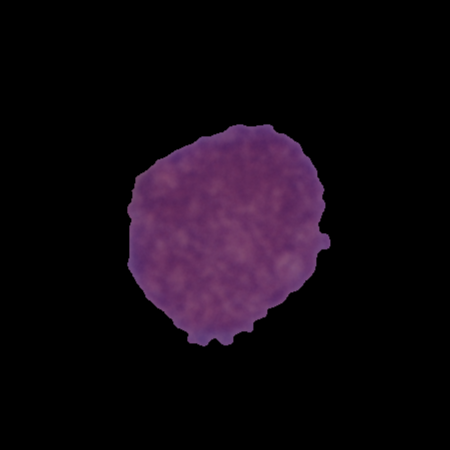
Label: cancer